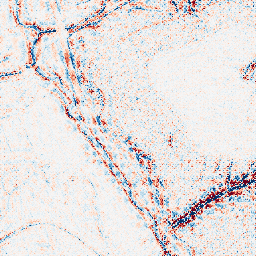
Category: wavelet
Decomposition family: wavelet_dwt
Decomposition parameters: wavelet: db8
level: 3
Upsampling method: regularized
Upsampling parameters: scale: 2
lambda_reg: 0.1
Upsampling scale: 2